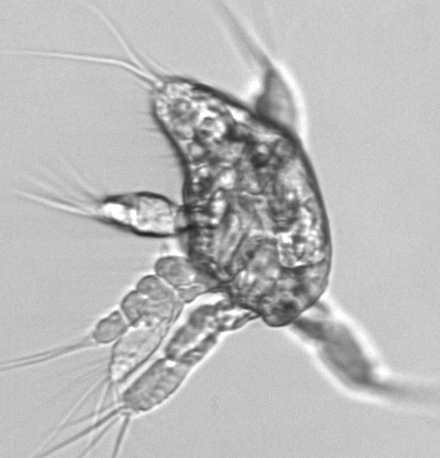
Label: Copepod_nauplii